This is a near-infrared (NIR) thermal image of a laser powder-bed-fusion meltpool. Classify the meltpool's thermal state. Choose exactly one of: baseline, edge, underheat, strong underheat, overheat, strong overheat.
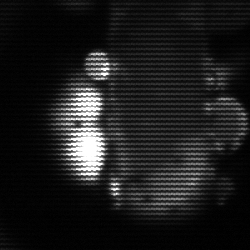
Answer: strong underheat